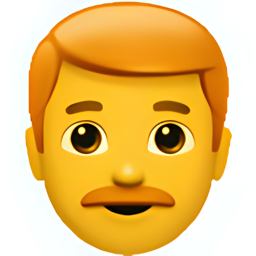
Name: man red haired
Emoji: 👨‍🦰
Group: People & Body
Sub-group: person